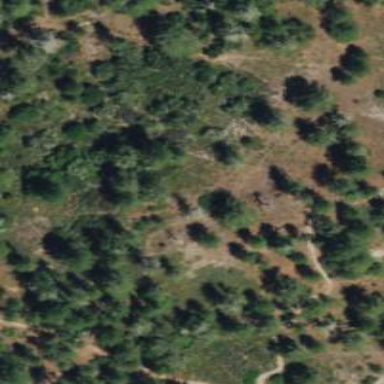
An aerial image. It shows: Nature reserve within woodland area.